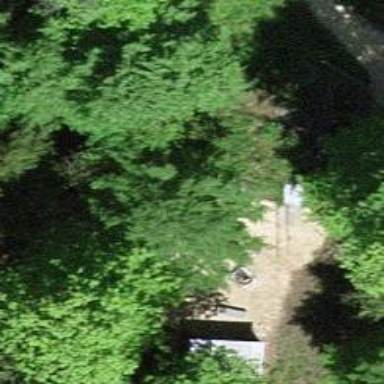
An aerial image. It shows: Picnic table located in leisure land area.